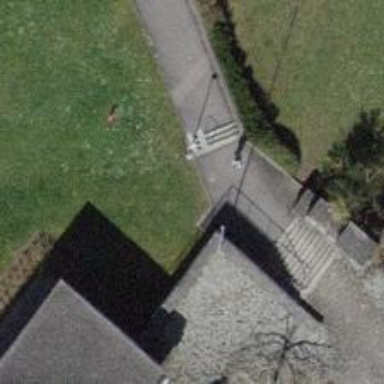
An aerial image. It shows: Road with steps.